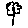
Label: flower